The plot is a time-scale (wavelet) decomposition of a bearing vibration signal. Determine the bearing's health state. Answer with exactly one of: normal, inner_race, outer_race, ball.
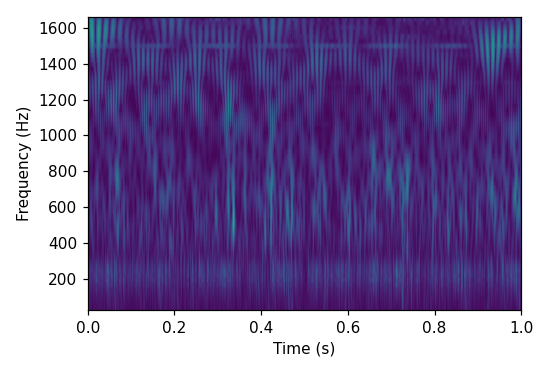
Answer: normal